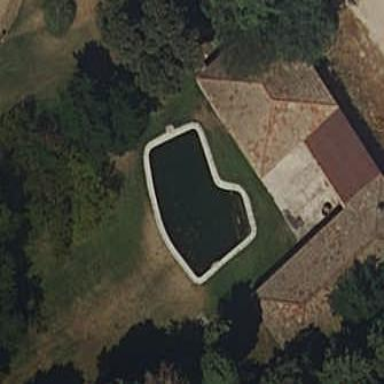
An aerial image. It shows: Swimming pool located in leisure land.